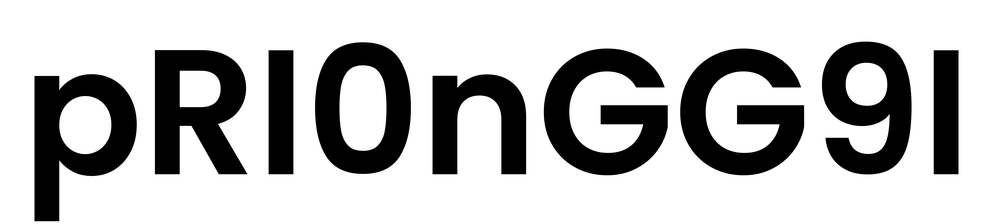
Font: Poppins-SemiBold